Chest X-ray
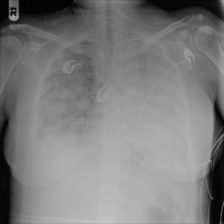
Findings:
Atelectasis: negative
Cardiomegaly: negative
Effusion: negative
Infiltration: negative
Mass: negative
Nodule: negative
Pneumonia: positive
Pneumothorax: negative
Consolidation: negative
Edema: negative
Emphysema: negative
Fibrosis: negative
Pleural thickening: negative
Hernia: negative